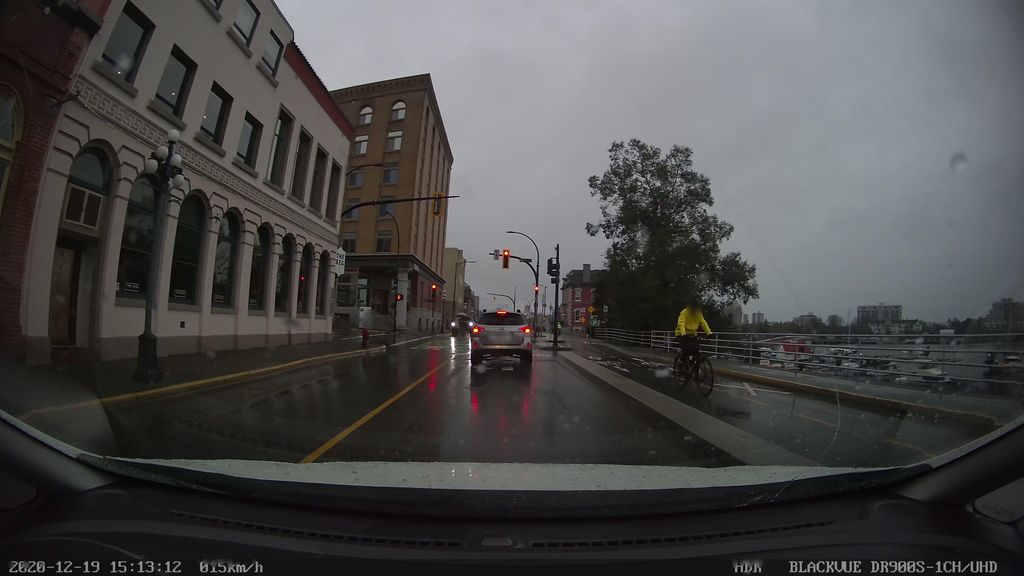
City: victoria